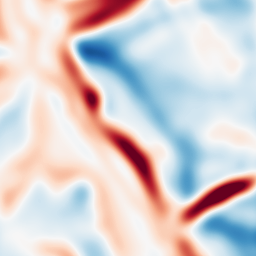
Category: multiscale
Decomposition family: log
Decomposition parameters: sigma: 10
Upsampling method: quadratic
Upsampling parameters: scale: 4
Upsampling scale: 4